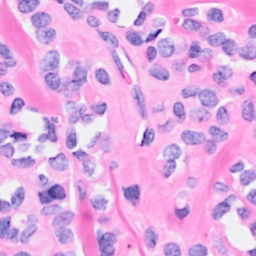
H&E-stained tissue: Breast